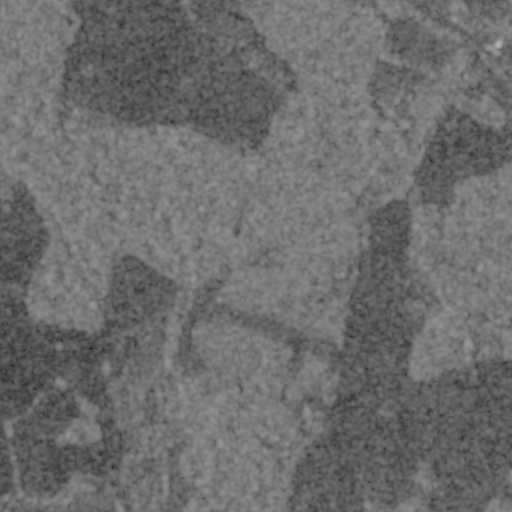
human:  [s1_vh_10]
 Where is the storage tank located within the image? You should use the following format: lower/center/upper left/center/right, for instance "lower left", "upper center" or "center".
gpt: The storage tank is located in the upper right of the image.
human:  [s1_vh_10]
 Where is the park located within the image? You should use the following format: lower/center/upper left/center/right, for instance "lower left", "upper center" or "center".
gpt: There is no park in the image.

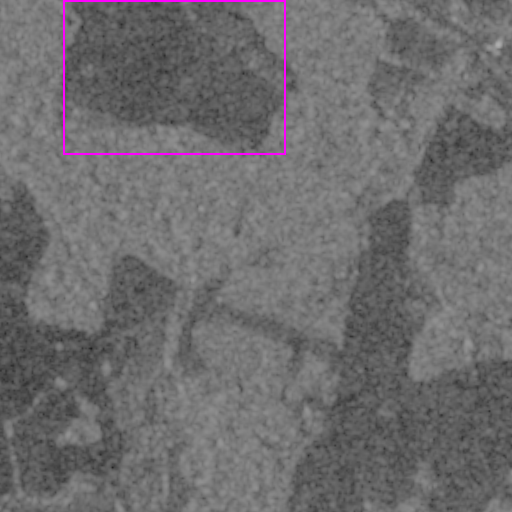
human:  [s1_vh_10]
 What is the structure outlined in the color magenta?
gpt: The structure outlined in magenta is a crop field.
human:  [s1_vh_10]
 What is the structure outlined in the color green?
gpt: There is no green outline.